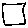
Label: square